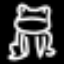
Label: frog